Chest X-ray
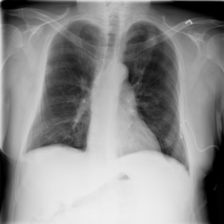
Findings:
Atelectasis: negative
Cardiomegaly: negative
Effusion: negative
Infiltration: negative
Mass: negative
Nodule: negative
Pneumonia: negative
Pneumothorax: negative
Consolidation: negative
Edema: negative
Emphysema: negative
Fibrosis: negative
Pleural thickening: negative
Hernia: negative